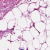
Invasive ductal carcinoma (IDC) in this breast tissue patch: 0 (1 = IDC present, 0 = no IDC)